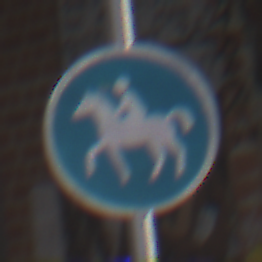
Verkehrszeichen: Reitweg
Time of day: Midday
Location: Roofed (Special)
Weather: Overcast
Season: NotSpecified
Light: Natural